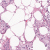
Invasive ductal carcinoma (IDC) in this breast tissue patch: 0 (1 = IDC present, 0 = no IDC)